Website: apple
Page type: billing-address
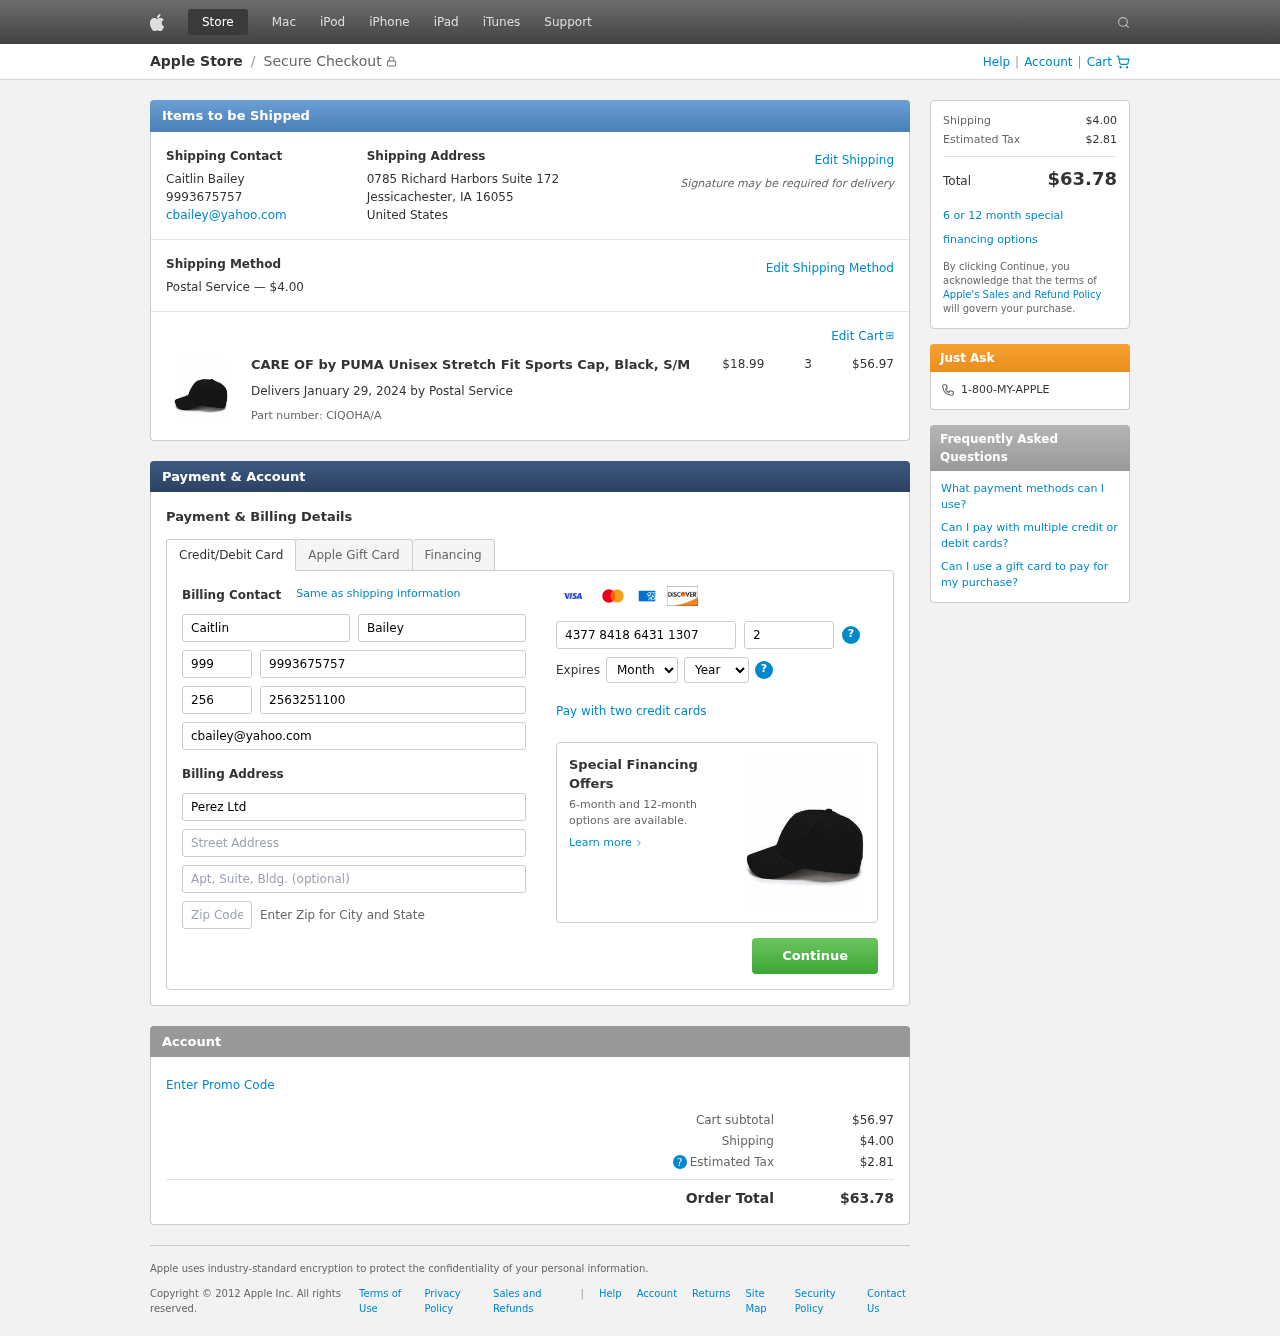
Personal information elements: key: PII_CARD_CVV
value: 211
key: PII_CARD_EXPIRY_MONTH
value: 04
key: PII_CARD_EXPIRY_YEAR
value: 30
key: PII_CARD_NUMBER
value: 4377 8418 6431 1307
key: PII_CITY_STATE_ZIP
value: Jessicachester, IA 16055
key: PII_COMPANY
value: Perez Ltd
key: PII_COUNTRY
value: United States
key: PII_EMAIL
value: cbailey@yahoo.com
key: PII_FIRSTNAME
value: Caitlin
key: PII_FULLNAME
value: Caitlin Bailey
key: PII_LASTNAME
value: Bailey
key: PII_PHONE
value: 9993675757
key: PII_PHONE_ALT
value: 2563251100
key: PII_PHONE_ALT_AREA
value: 256
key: PII_PHONE_AREA
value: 999
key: PII_STREET
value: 0785 Richard Harbors Suite 172
Product elements: key: PRODUCT1_NAME
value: CARE OF by PUMA Unisex Stretch Fit Sports Cap, Black, S/M
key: PRODUCT1_PRICE
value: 18.99
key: PRODUCT1_QUANTITY
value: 3
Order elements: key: ORDER_SHIPPING_COST
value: $4.00
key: ORDER_SUBTOTAL
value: $56.97
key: ORDER_DELIVERY_DATE
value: January 29, 2024
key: ORDER_PART_NUMBER
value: CIQOHA/A
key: ORDER_TAX
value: $2.81
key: ORDER_TOTAL
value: $63.78